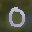
Label: 0